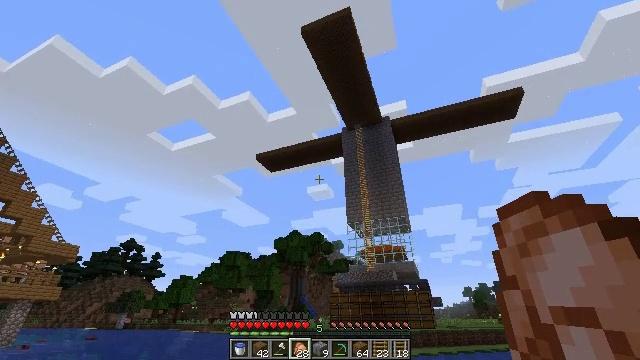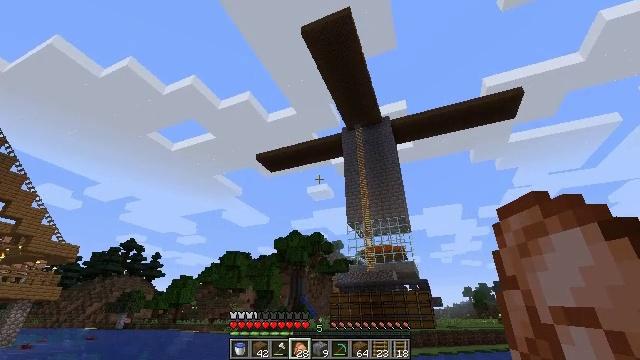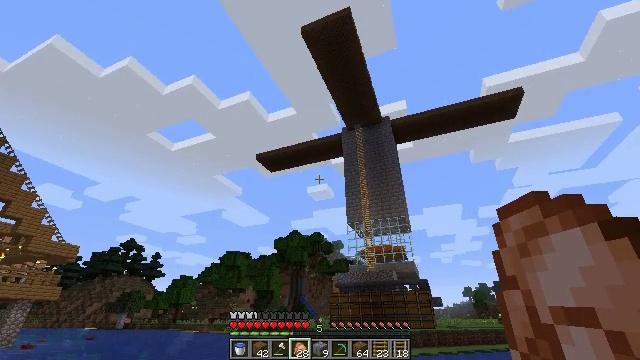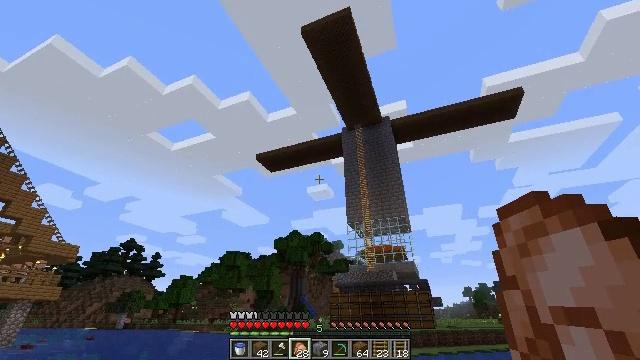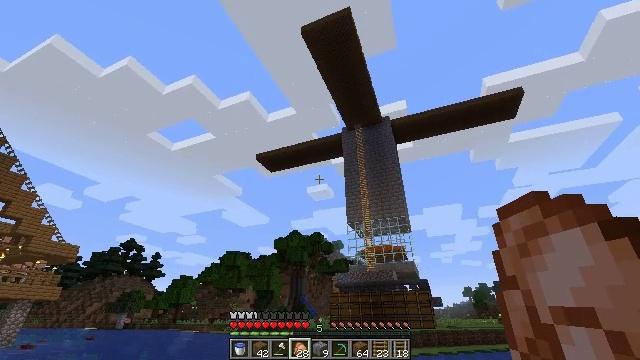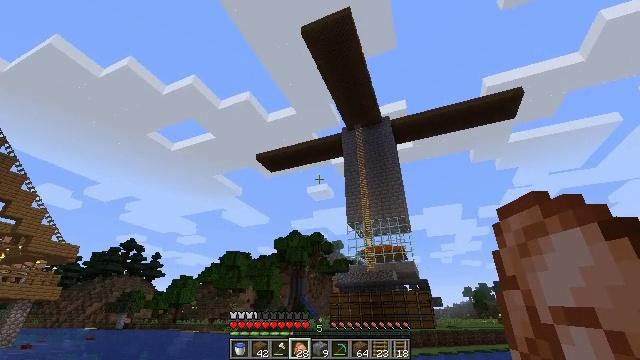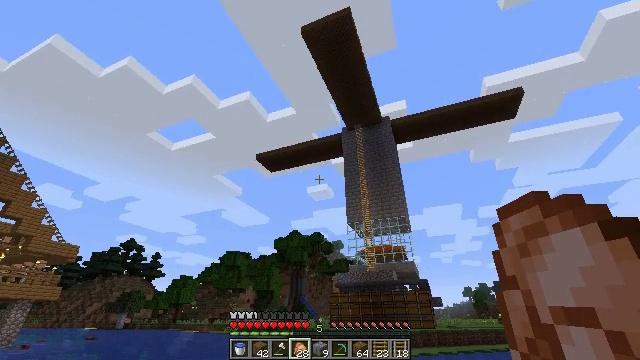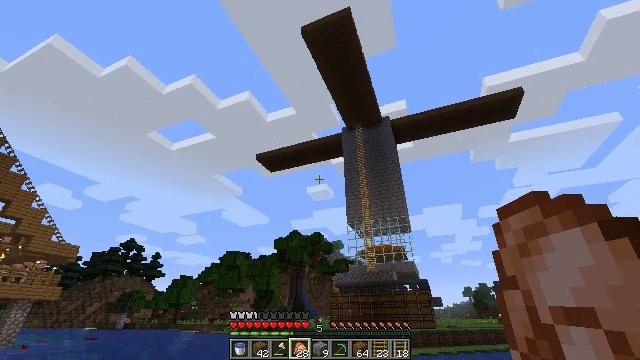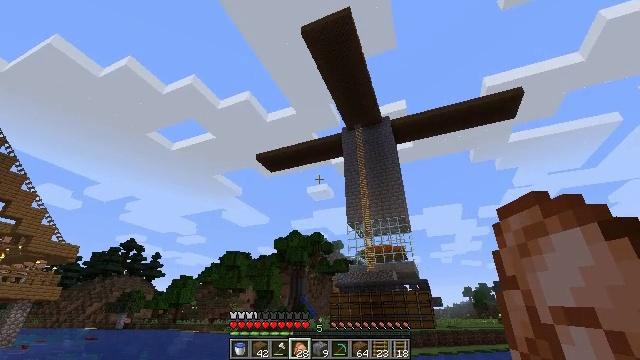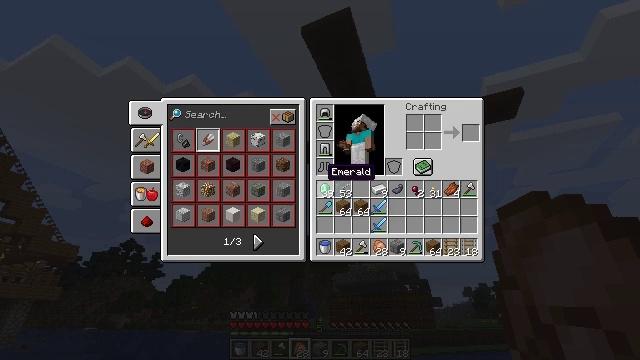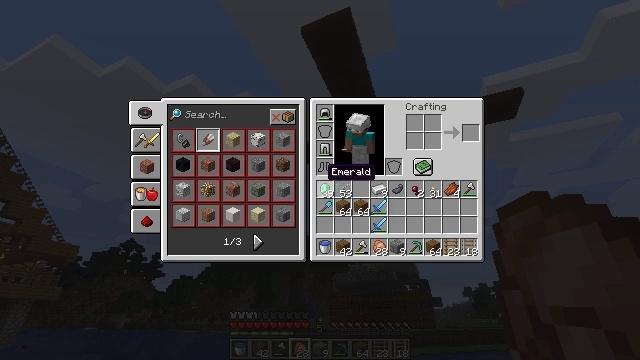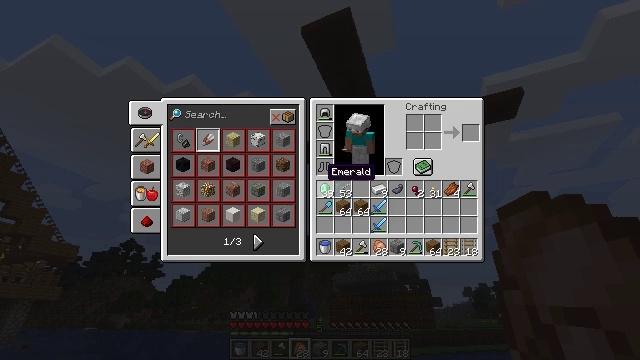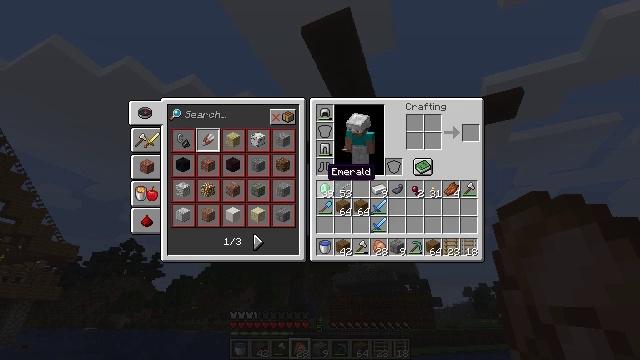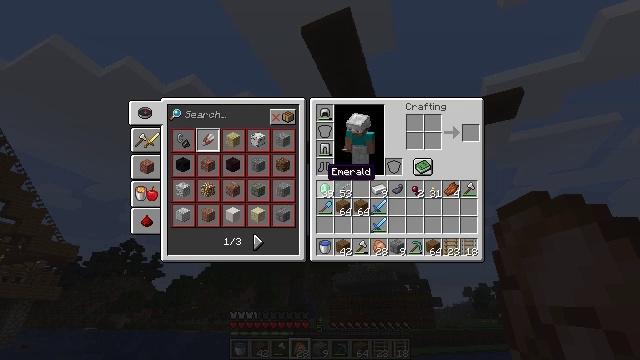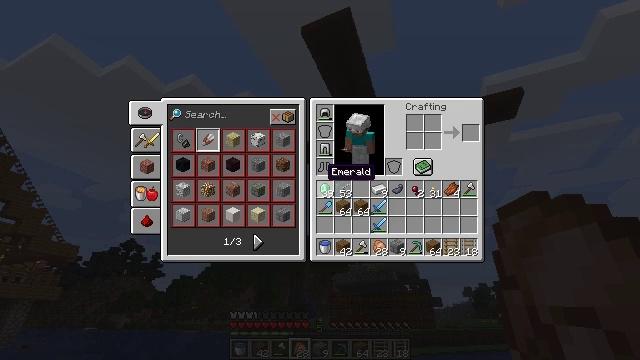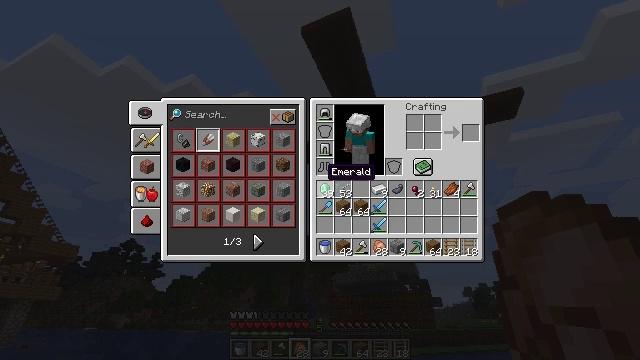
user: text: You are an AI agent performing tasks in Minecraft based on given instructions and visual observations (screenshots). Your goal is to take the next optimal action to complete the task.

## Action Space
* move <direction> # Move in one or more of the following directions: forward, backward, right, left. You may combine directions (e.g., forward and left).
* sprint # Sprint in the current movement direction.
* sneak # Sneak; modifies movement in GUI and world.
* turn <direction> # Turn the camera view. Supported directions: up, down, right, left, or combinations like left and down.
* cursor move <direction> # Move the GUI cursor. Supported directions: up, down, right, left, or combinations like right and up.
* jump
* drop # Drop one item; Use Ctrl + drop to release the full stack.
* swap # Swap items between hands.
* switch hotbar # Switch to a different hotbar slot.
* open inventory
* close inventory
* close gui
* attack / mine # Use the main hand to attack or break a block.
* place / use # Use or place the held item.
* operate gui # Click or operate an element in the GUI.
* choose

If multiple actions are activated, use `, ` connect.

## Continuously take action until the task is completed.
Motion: motion action
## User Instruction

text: Mine the purple bed.
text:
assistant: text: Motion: no_op
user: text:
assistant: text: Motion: no_op
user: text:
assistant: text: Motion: no_op
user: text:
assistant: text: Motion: no_op
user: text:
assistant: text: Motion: no_op
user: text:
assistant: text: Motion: no_op
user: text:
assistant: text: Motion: no_op
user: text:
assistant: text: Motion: no_op
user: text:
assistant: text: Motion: open inventory
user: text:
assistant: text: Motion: open inventory
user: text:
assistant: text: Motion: open inventory
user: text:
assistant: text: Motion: open inventory
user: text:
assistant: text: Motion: no_op
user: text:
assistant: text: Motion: no_op
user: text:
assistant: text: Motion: no_op
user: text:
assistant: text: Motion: no_op
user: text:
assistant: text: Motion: no_op
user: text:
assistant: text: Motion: no_op
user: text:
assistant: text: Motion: no_op
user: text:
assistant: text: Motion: cursor move right and up
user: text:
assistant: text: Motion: cursor move right and up
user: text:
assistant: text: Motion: cursor move right and up
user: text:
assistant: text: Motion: no_op
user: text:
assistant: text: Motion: no_op
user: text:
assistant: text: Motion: cursor move left
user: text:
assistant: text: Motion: cursor move left and down
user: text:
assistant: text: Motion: cursor move down
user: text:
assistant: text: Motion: no_op
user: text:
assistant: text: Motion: no_op
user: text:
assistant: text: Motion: operate gui